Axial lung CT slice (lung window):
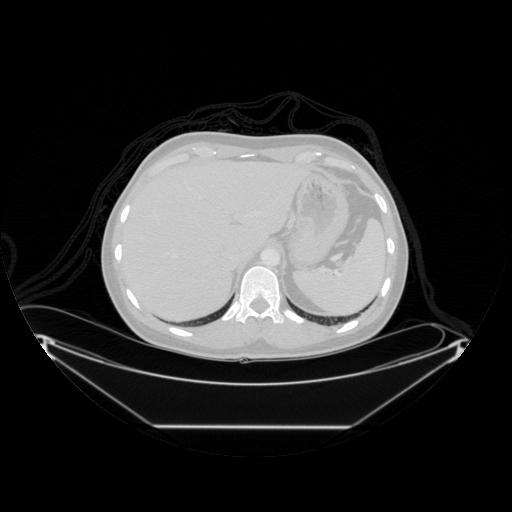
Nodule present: no